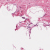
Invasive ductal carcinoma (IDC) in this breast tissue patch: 0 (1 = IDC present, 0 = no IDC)